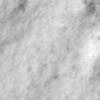
Label: no_change